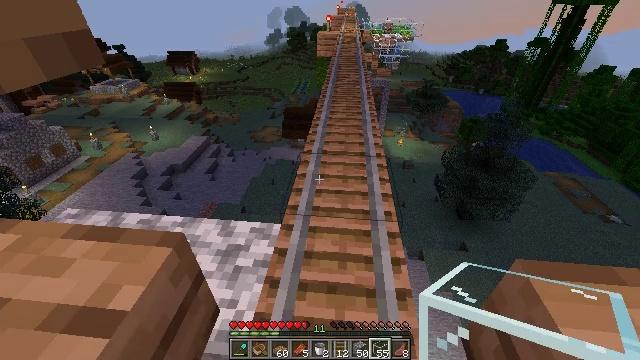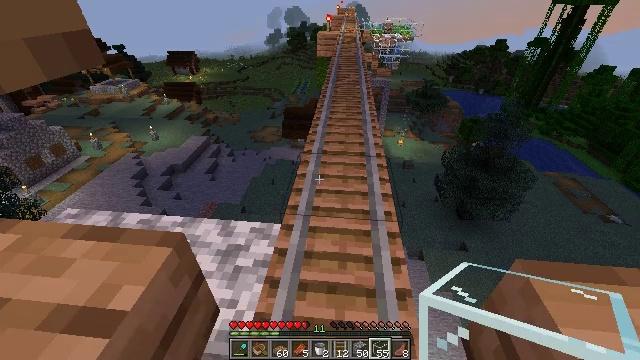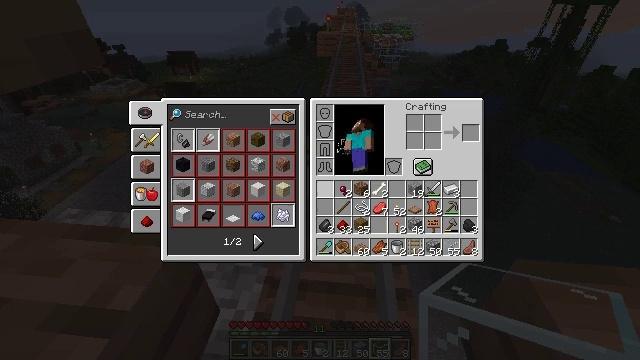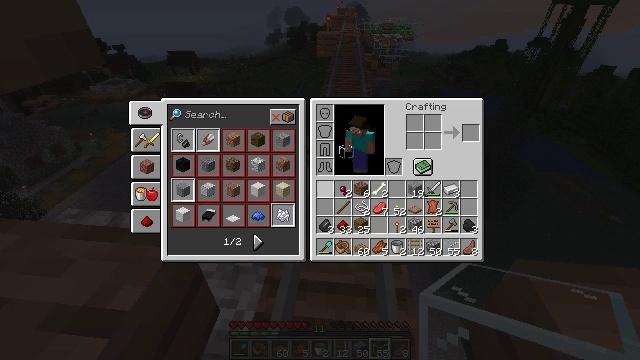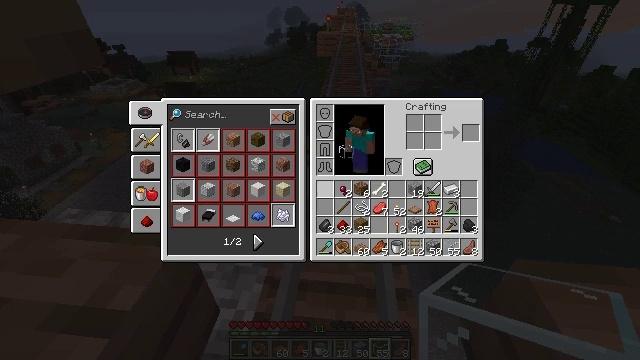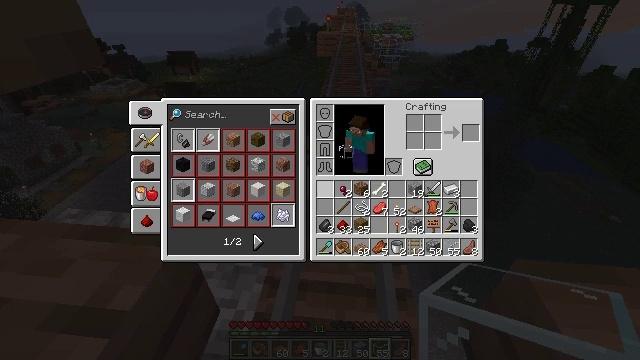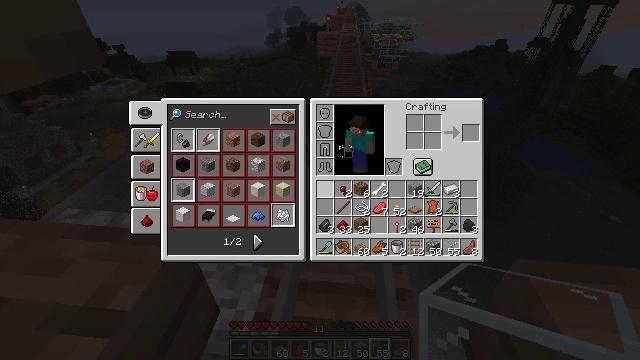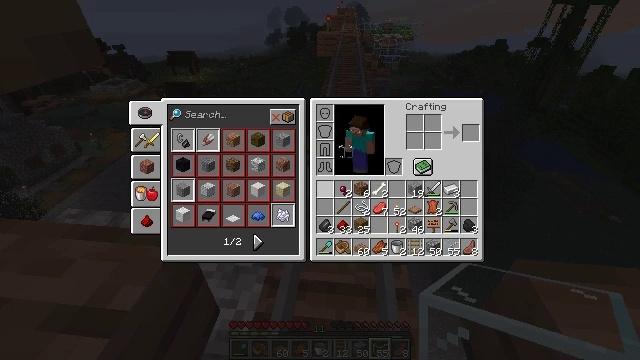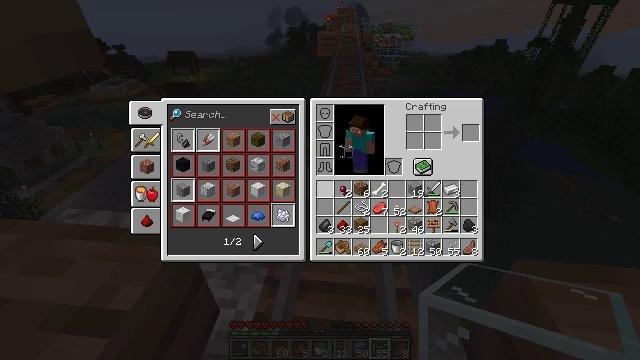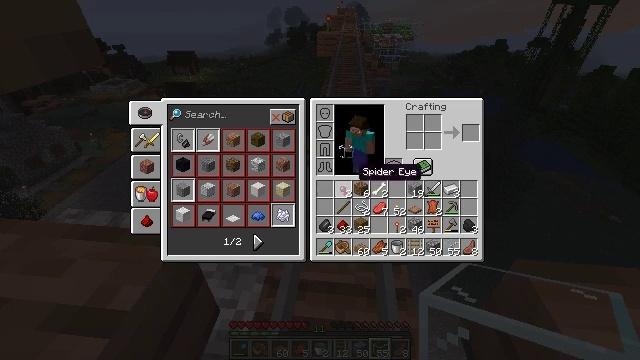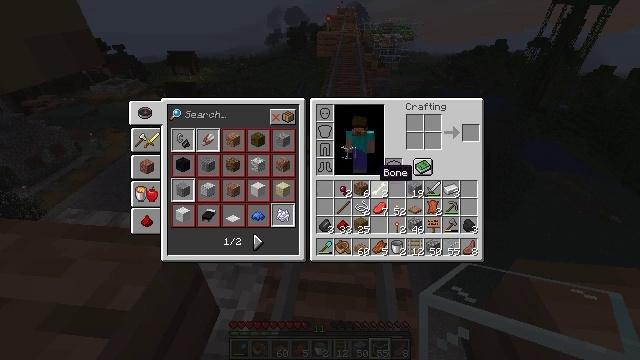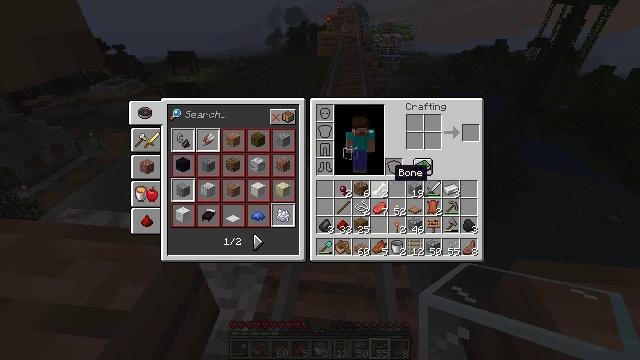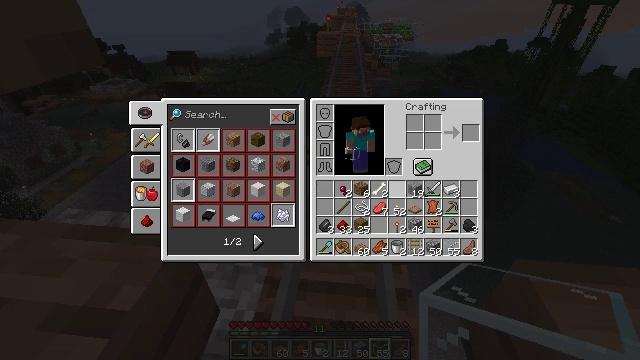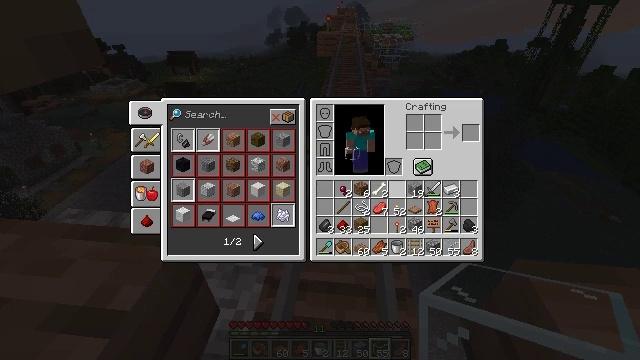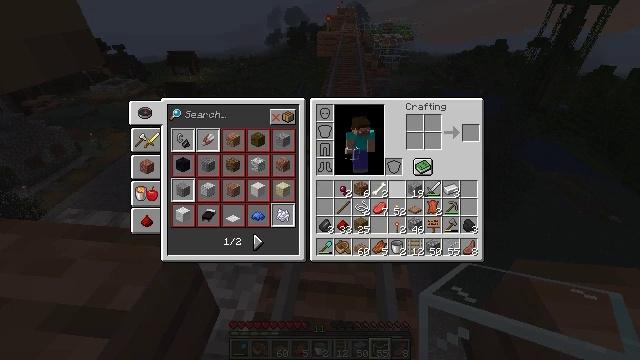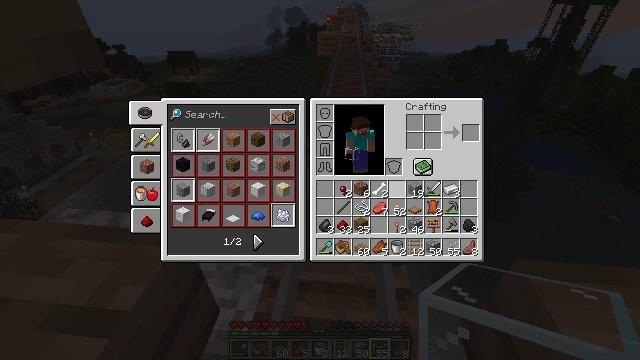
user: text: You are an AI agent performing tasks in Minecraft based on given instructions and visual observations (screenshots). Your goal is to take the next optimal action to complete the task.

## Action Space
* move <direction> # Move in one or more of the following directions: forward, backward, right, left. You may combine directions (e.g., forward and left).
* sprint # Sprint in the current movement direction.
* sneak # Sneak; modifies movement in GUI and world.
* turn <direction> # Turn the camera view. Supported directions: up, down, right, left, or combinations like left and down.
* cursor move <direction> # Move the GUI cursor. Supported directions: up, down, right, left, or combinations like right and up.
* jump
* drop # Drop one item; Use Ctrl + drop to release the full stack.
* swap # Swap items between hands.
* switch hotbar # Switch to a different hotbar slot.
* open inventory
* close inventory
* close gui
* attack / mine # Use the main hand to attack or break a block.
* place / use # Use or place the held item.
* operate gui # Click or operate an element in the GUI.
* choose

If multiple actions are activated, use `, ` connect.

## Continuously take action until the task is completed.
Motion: motion action
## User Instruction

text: Remove the glass to use the space.
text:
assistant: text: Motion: no_op
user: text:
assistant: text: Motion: close inventory
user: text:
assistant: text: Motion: close inventory
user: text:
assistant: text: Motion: close inventory
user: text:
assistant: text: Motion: open gui
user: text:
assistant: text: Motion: no_op
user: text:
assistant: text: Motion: no_op
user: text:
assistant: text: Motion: no_op
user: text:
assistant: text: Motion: cursor move right
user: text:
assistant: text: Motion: cursor move right
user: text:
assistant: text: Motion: cursor move right
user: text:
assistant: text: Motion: no_op
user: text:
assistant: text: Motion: no_op
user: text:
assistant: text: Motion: no_op
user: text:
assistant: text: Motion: no_op
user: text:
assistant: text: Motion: cursor move right
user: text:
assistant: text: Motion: cursor move right
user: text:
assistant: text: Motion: cursor move right
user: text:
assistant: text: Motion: cursor move right
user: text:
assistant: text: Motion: no_op
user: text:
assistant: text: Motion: no_op
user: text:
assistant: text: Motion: no_op
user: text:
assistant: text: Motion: no_op
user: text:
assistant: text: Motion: no_op
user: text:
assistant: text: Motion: no_op
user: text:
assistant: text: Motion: no_op
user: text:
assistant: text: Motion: operate gui
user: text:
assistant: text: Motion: cursor move down, operate gui
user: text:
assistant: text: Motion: cursor move down
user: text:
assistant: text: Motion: cursor move down